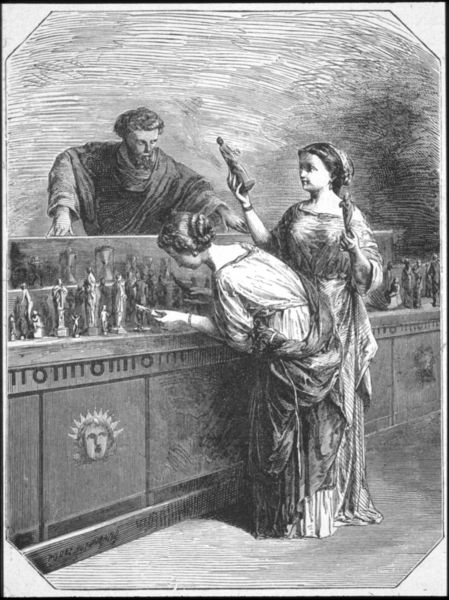
Titel: Boutique à quatre sous
Künstler: Jean-Louis Hamon
Institution: Standort: unbekannt
Schlagwörter: mann, frauen, grau, licht, zeichnung, gespräch, bart, jung, regal, tresen, gesicht, bild, gewänder, dutt, geschäft, markt, figuren, hochsteckfrisur, auslage, theke, verkäufer, bücken, strahlen, druck, schwarz-weiß, radierung, kreise, kundin, anschauen, statuen, griechenland, mönch, sanduhr, holzfiguren, aussuchen, devotionalien